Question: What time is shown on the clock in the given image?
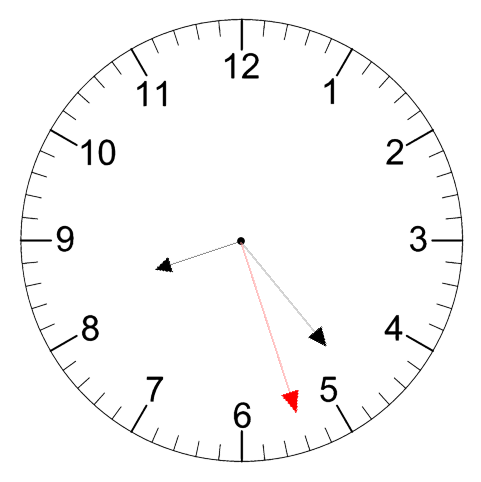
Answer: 08:23:27